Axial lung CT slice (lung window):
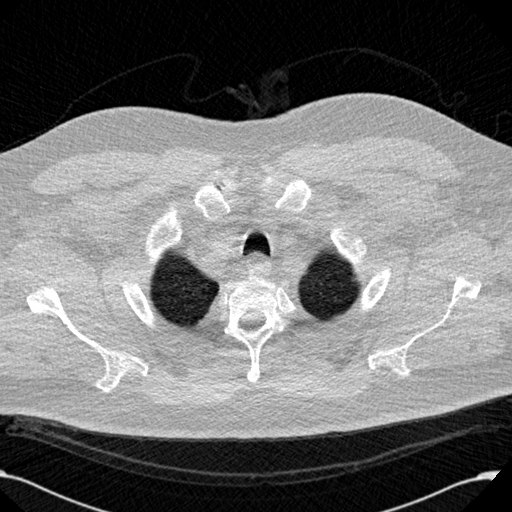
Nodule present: no